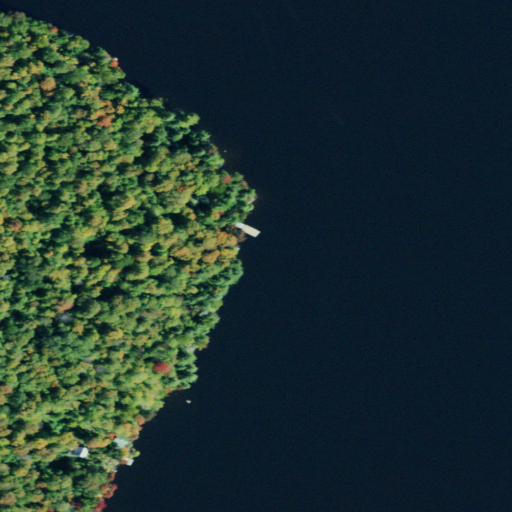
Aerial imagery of cape in New York named Coles Point containing open water, deciduous forest, mixed forest, open development, grassland, and herbaceous wetlands